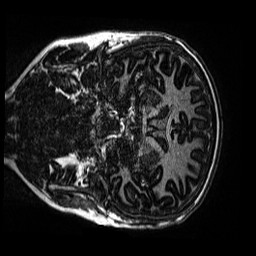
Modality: MP2RAGE
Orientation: coronal
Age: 13
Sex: female
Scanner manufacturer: siemens
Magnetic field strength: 3 T
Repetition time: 4 s
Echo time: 0.00299 s